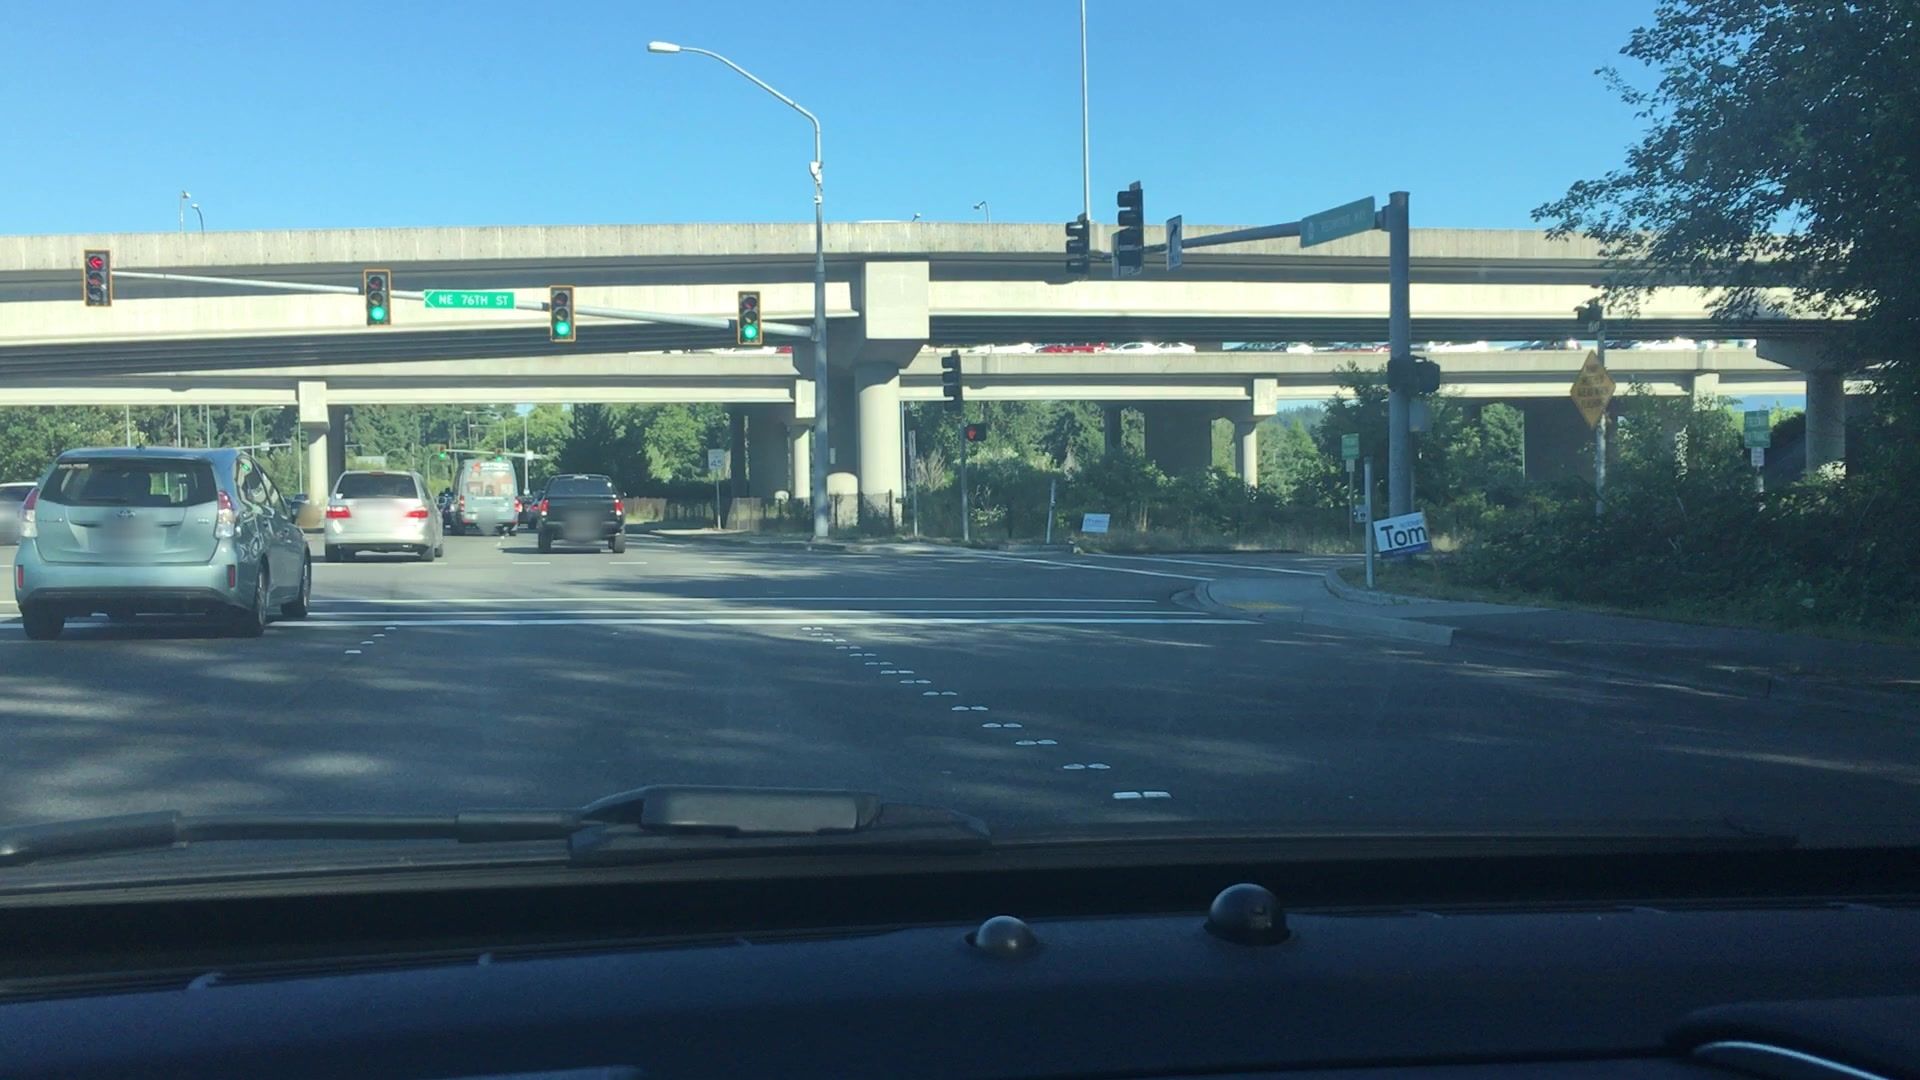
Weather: clear
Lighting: day
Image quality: good
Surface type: driving surface
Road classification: primary
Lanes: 2, 4
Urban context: suburban or peri-urban
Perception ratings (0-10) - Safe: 1.44, Lively: 3.05, Beautiful: 0.9, Boring: 6.82, Depressing: 4.43, Wealthy: 0.67